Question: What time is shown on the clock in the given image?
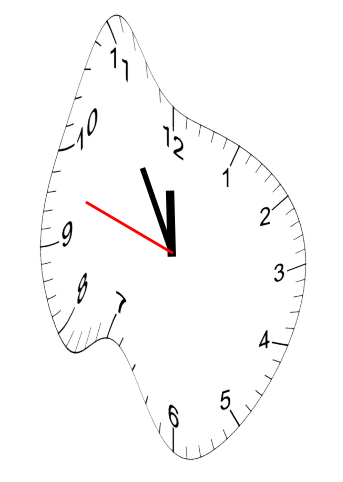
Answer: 11:54:48